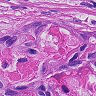
Metastatic tissue present: yes